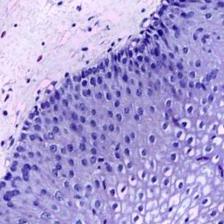
Diagnosis: Normal